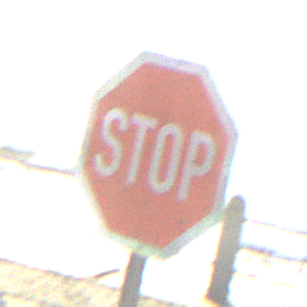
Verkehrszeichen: Stop
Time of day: MorningAfternoon
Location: Outdoor (Suburban)
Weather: PartlyCloudy
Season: NotSpecified
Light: Natural